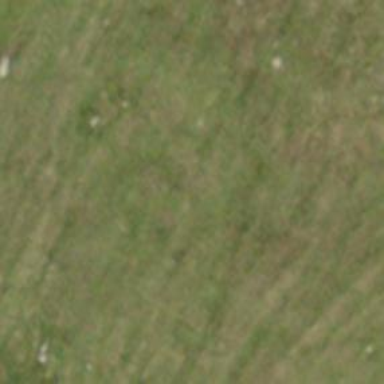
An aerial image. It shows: Path on the ground.